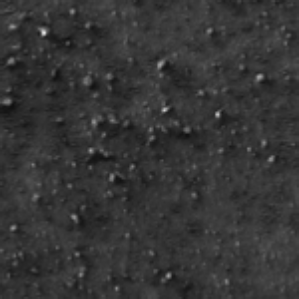
Label: frost